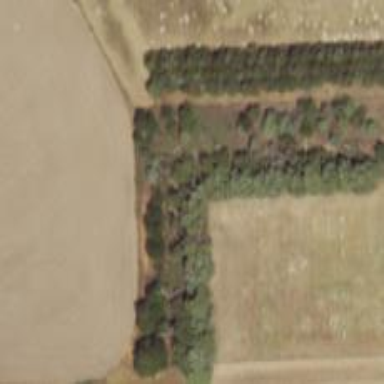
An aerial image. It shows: Cemetery with graves.